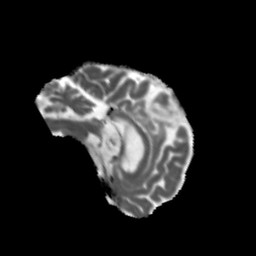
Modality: MD
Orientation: sagittal
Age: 68
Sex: female
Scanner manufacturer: siemens
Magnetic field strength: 3 T
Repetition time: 5.47 s
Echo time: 0.0854 s